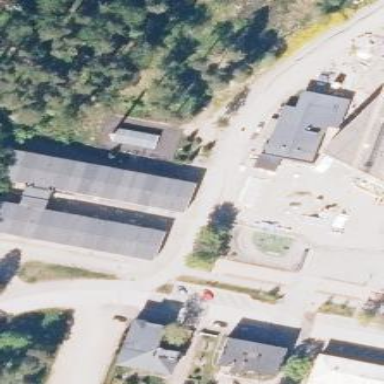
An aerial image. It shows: Public building.